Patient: sex F, age 26
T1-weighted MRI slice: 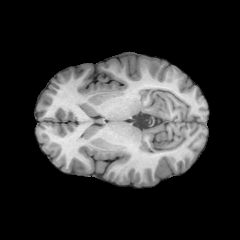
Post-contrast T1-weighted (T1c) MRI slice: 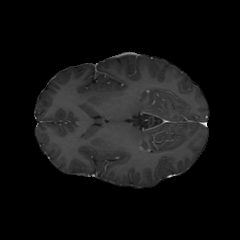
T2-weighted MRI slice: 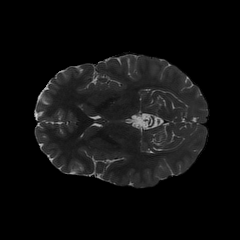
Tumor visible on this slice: no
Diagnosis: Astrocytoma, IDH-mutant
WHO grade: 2